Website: ulta-beauty
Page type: customer-info-address
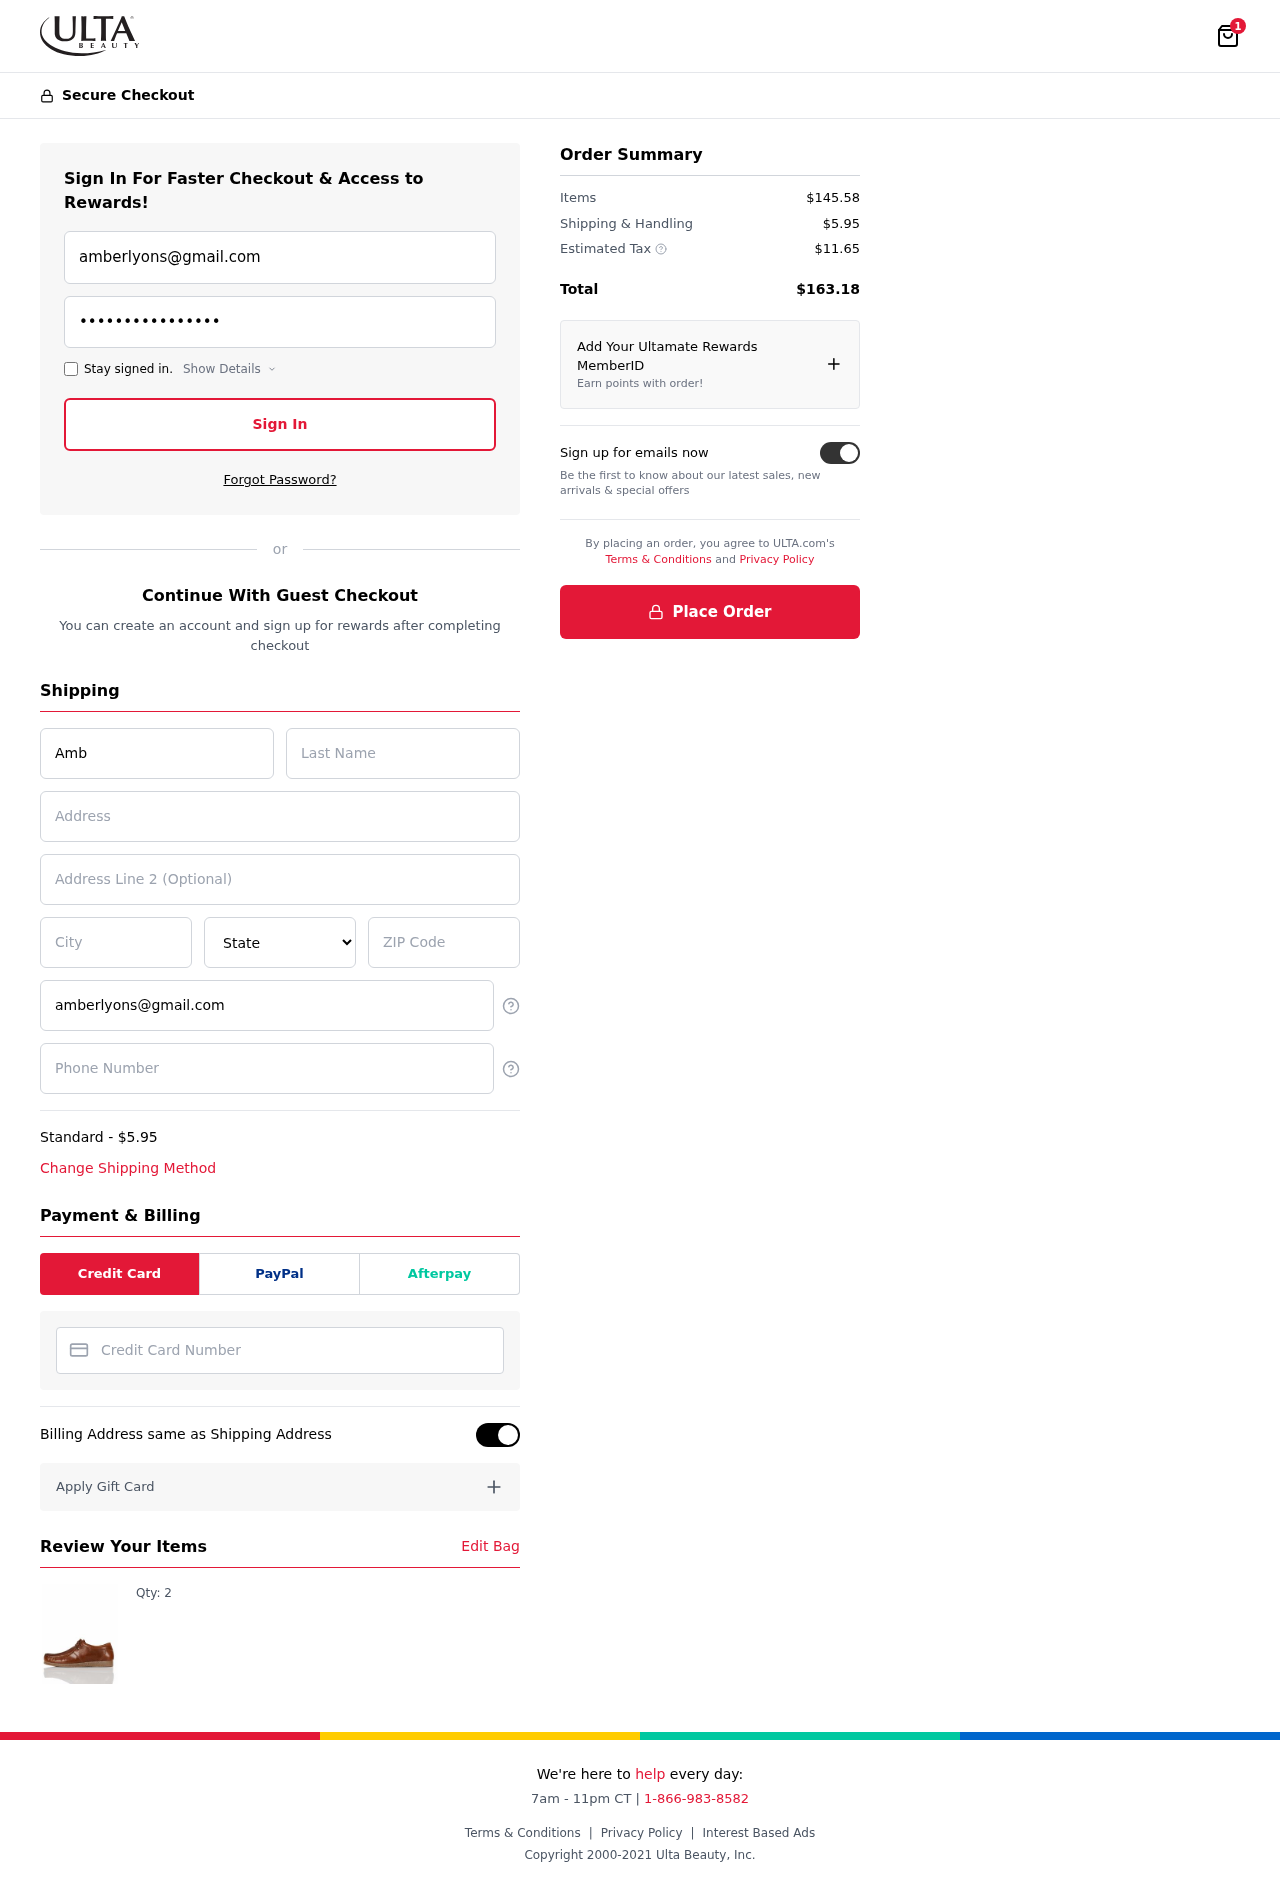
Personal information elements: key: PII_CARD_NUMBER
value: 4257 1099 8575 0364
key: PII_CITY
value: Port Marietown
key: PII_EMAIL
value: amberlyons@gmail.com
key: PII_FIRSTNAME
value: Amber
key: PII_LASTNAME
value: Lyons
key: PII_PHONE
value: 8613047567
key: PII_POSTCODE
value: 36192
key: PII_STATE
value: Montana
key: PII_STREET
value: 385 Jonathan Passage Apt. 099
Product elements: key: PRODUCT1_QUANTITY
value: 2
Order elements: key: ORDER_NUM_ITEMS
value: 1
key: ORDER_SHIPPING_COST
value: $5.95
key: ORDER_ITEMS_TOTAL
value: $145.58
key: ORDER_SHIPPING_COST2
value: $5.95
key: ORDER_TAX
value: $11.65
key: ORDER_TOTAL
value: $163.18